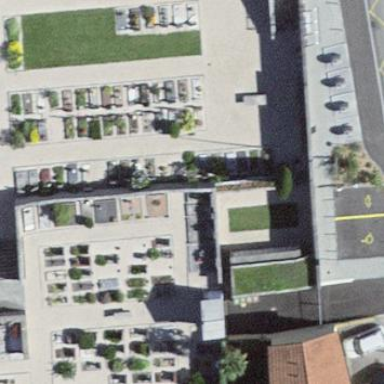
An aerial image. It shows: Cemetery.